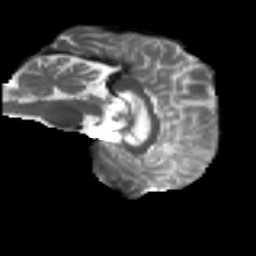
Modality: T2w
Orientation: sagittal
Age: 64
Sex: male
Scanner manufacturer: ge
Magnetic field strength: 3 T
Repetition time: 7.8 s
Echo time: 0.0607 s